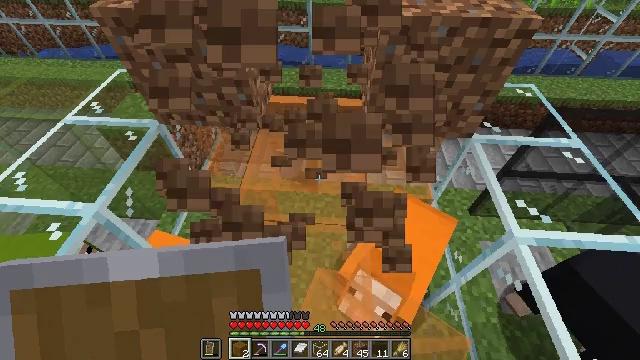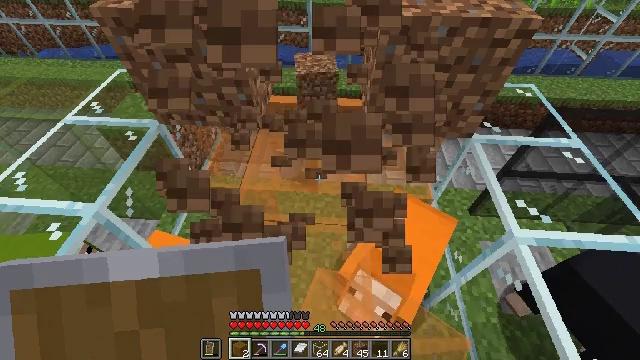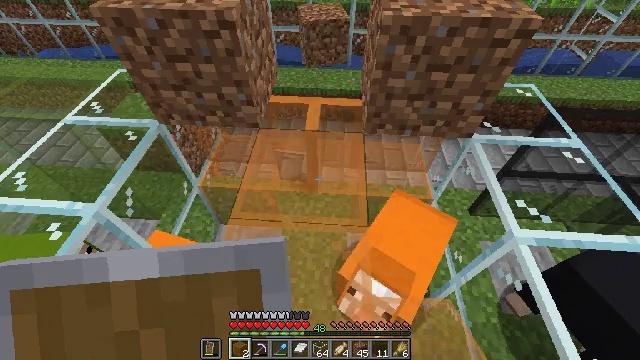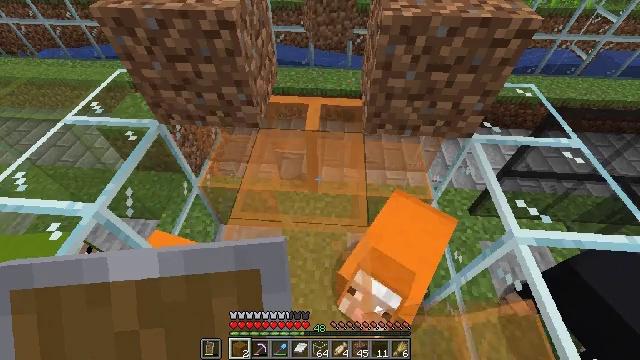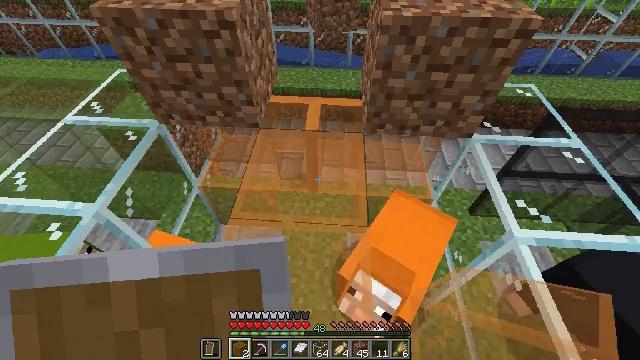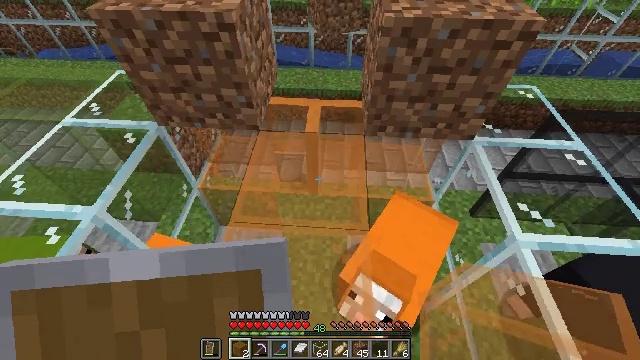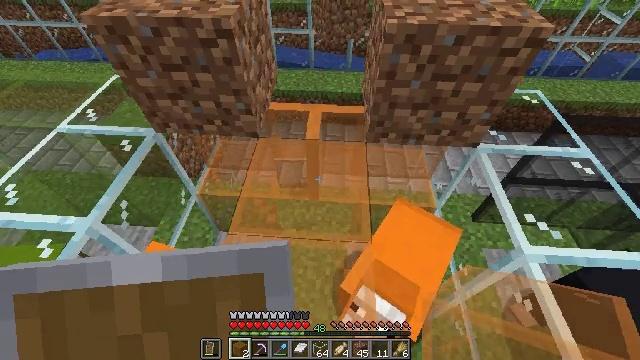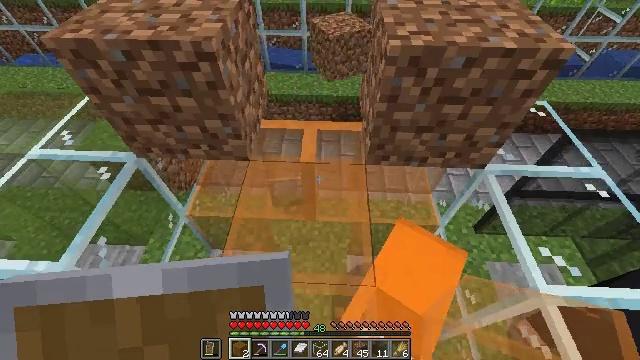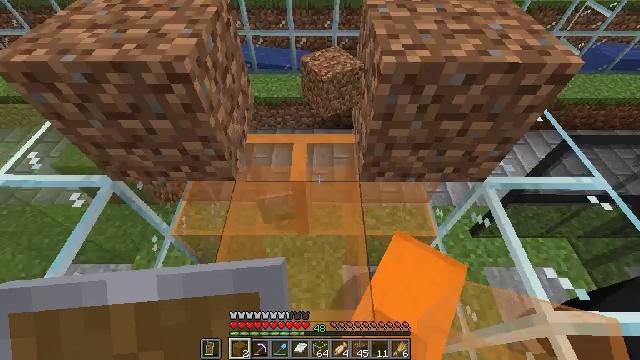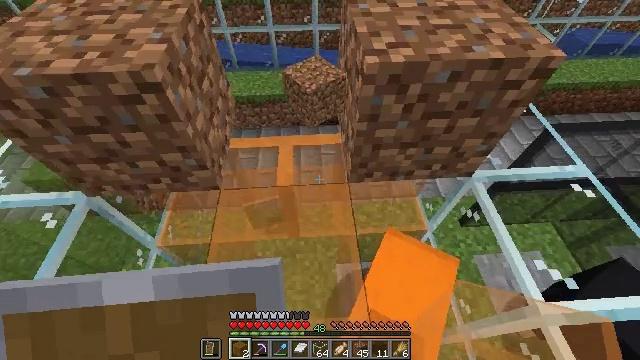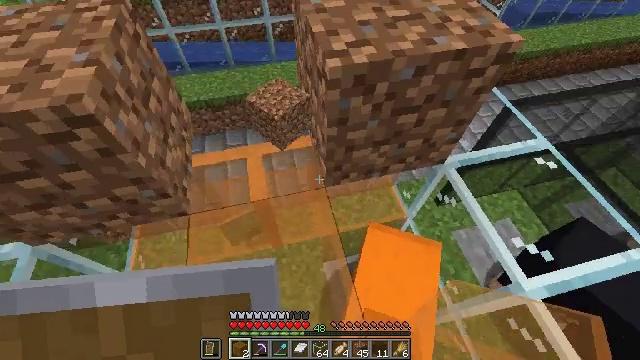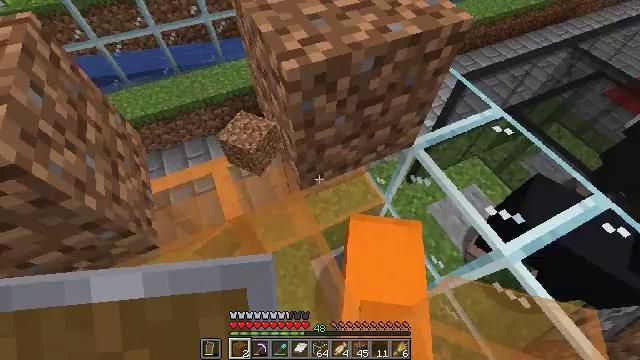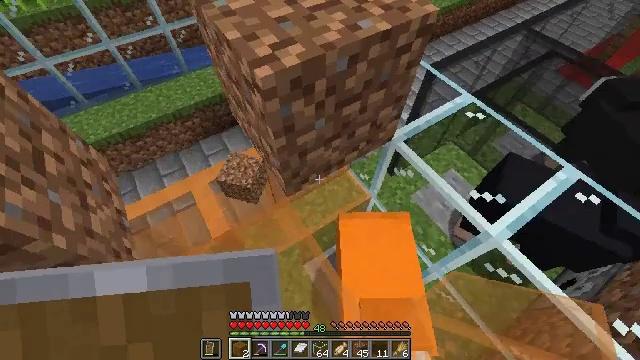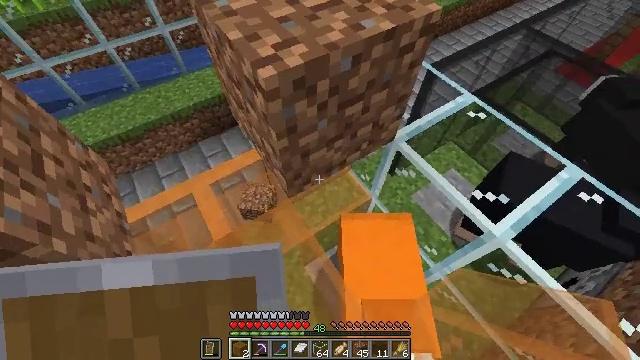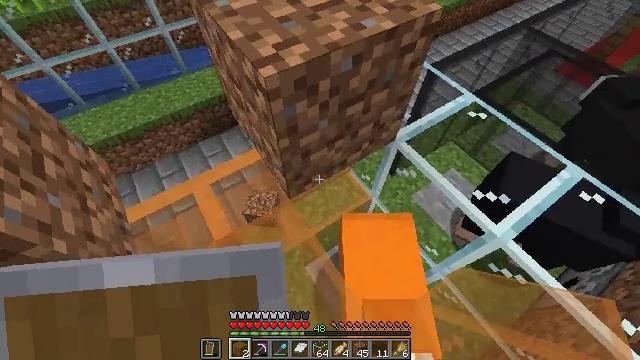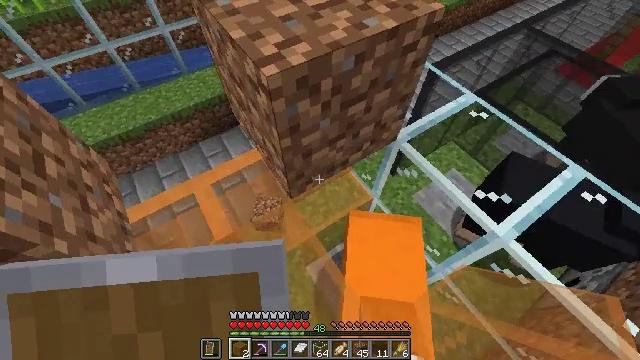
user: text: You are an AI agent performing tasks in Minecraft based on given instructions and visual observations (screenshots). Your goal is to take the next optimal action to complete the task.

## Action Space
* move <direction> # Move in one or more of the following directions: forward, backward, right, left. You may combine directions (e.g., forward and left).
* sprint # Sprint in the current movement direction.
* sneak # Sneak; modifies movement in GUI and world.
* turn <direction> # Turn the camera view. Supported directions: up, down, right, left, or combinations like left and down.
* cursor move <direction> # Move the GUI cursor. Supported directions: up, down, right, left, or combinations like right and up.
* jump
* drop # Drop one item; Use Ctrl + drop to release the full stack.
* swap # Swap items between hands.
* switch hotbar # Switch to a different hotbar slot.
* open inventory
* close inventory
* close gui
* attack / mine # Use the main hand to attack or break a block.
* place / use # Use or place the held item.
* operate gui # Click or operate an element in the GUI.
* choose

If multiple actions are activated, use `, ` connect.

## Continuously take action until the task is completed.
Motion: motion action
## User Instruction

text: Break the orange stained glass pane.
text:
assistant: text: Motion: no_op
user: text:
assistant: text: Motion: no_op
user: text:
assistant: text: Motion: no_op
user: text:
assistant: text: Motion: no_op
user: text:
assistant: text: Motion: move forward
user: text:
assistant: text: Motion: move forward
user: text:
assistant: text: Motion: move forward, turn right
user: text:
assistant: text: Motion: move forward, turn right
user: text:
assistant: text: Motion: move forward, turn right and down
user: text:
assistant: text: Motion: turn right and down
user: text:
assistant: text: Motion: turn right and down
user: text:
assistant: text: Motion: turn right
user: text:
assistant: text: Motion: no_op
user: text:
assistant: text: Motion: no_op
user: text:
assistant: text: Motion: no_op
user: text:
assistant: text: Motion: no_op
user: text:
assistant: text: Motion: no_op
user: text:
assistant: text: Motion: turn left
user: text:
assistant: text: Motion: turn left and up
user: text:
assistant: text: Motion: turn left and up
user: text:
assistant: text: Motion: turn left
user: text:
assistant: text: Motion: move forward, turn left
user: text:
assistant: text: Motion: move forward, turn left
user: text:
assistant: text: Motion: move forward, turn left
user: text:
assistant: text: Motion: move forward
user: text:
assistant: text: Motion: move forward
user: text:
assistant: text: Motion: move forward
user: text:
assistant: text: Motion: move forward, turn right and down
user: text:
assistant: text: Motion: move forward and move left, turn right and down
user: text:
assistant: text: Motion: move forward and move left, turn right and down